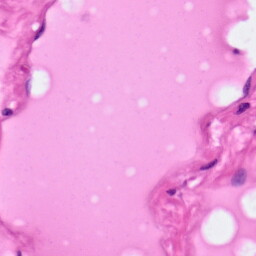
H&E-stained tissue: Pancreatic